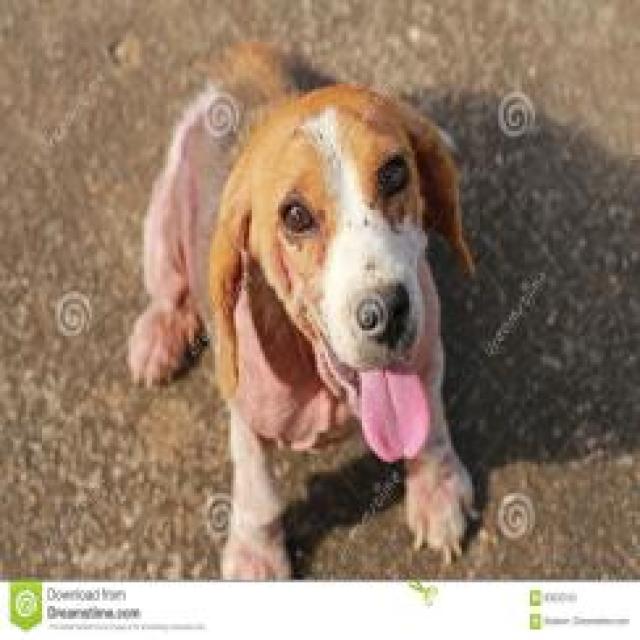
Canine hypersensitivity reaction — allergic skin response with urticaria, erythema, pruritus, and angioedema. May be food, environmental, or flea allergy related.